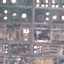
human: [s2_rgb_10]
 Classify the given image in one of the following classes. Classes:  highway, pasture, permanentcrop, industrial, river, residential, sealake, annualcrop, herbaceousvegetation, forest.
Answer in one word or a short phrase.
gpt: Industrial